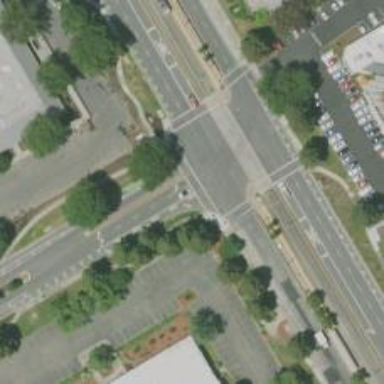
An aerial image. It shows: Solid stop line on the road marking.